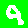
Digit: 9